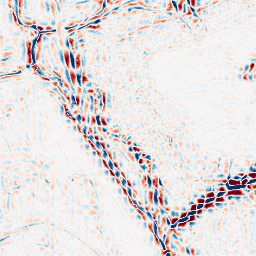
Category: wavelet
Decomposition family: wavelet_dwt
Decomposition parameters: wavelet: coif2
level: 3
Upsampling method: bspline
Upsampling parameters: scale: 2
Upsampling scale: 2